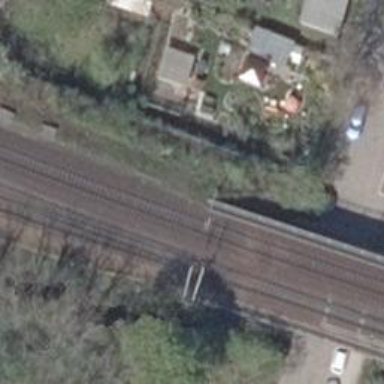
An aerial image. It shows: Railway switch.